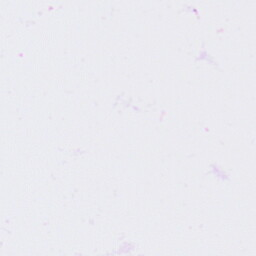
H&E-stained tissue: Lung